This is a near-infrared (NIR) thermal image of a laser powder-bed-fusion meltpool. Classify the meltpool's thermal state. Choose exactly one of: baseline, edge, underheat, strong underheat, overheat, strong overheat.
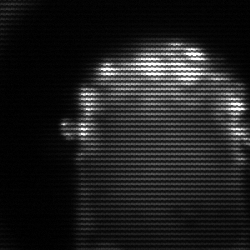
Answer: baseline